Current action and preconditions to check: trajectory_clear

Your task: For each precondition in the list above, predict whether it will hold at this action.

Consider the current scene as observed from the mobile robot's camera, and analyze the predicted future states of all dynamic agents (e.g., people, animals, vehicles, or any moving entities) within the NEXT SECOND.

IMPORTANT: Only answer "very likely" if you are absolutely certain—based on strong, clear evidence—that a dynamic agent will violate the precondition in the predicted future state. Do NOT answer "very likely" for unlikely, ambiguous, or low-probability risks.

Ask yourself for each precondition: Is there a high probability, with clear and convincing evidence, that the predicted future states of any dynamic agent will interfere with the predicted future state of the currently executing action within the NEXT SECOND, causing that precondition to fail?

Assess the risk level based on these predictions. Use "likely" or "very likely" if motions create a clear risk of interference.

Use "neutral" or "improbable" if agents are nearby but their predicted paths are clearly diverging or non-conflicting.

Failure Risk Categories: "very improbable", "improbable", "neutral", "likely", "very likely"

Answer Format: Output ONLY the probability_of_failure value from these categories: "very improbable", "improbable", "neutral", "likely", "very likely"

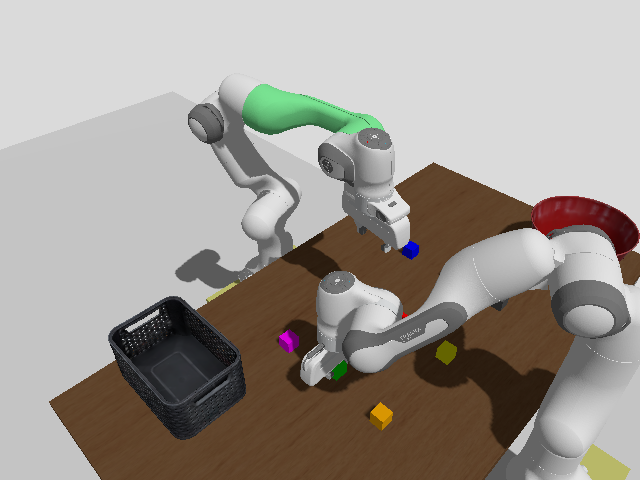

Answer: neutral